Field crop: tomato
Growth stage: 1
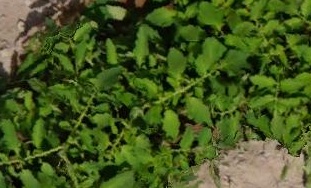
Species: tomato